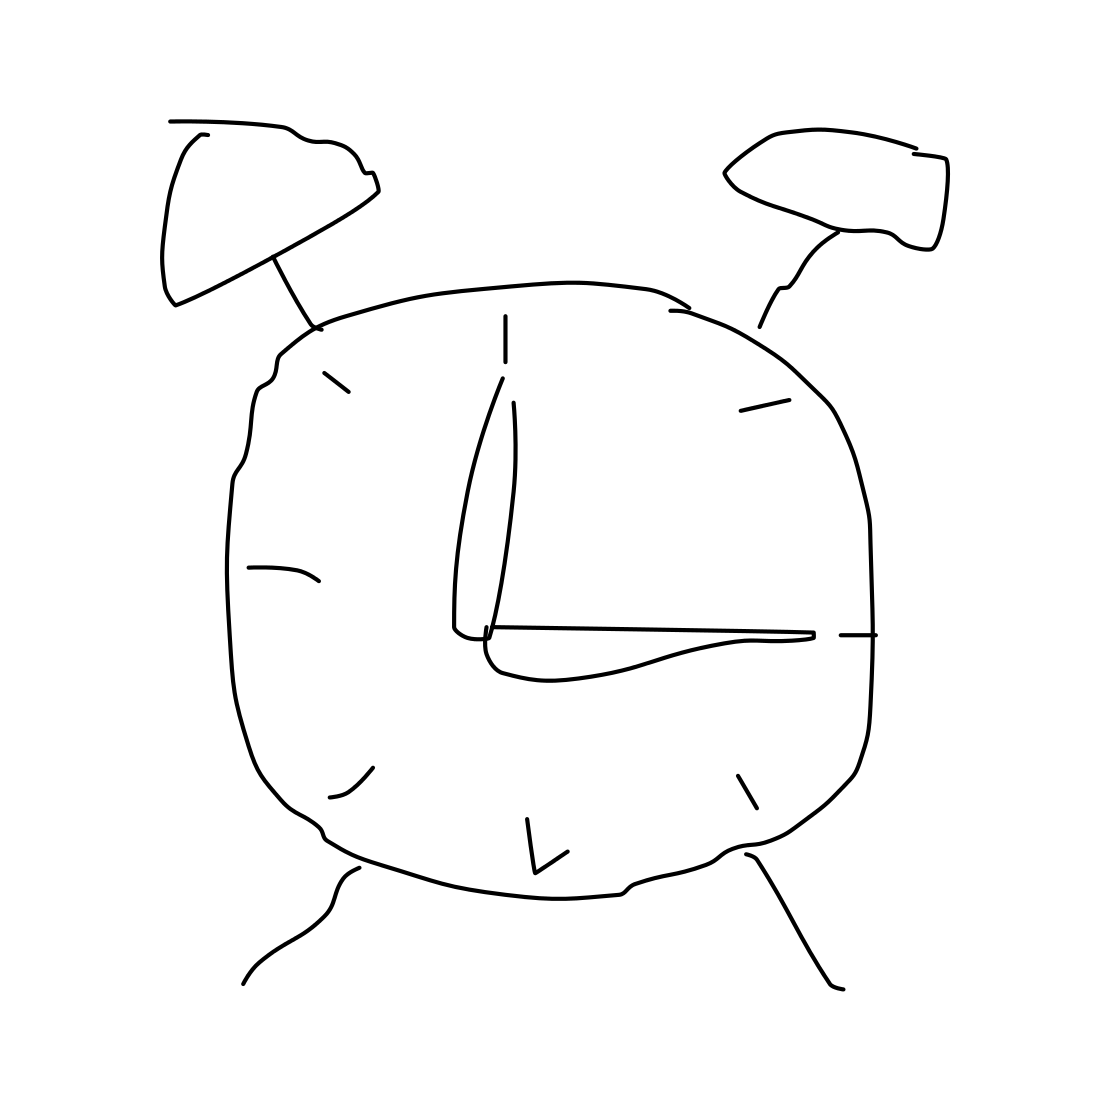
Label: alarm clock